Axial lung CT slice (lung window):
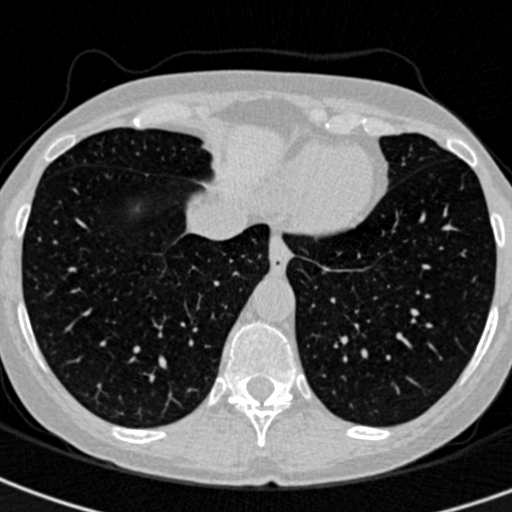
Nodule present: no